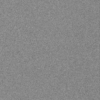
Label: dusty